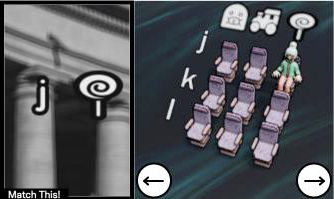
Task: seats
Answer: yes